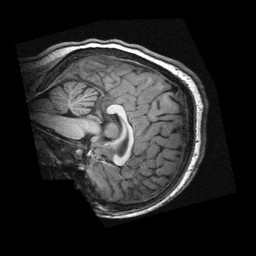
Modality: T1w
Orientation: sagittal
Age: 11
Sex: female
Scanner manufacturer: siemens
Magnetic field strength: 3 T
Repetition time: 2.3 s
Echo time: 0.00336 s